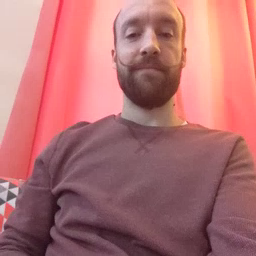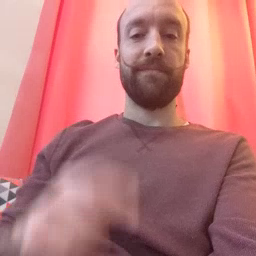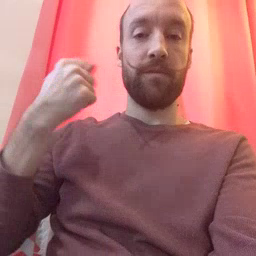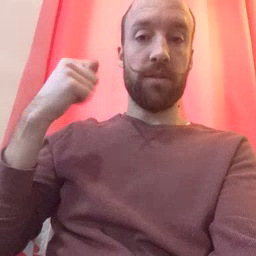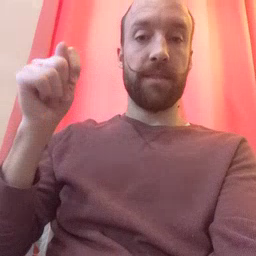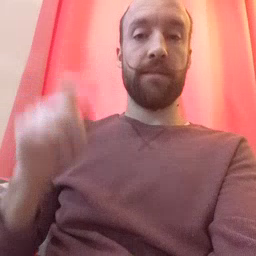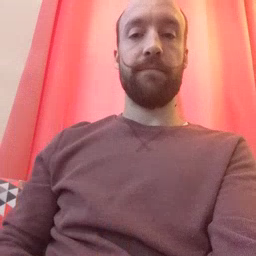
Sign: toy